Field crop: tomato
Growth stage: 2
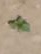
Species: solanum